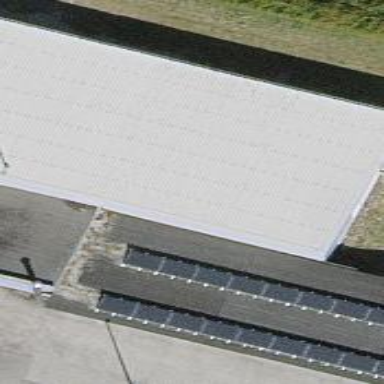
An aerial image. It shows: Industrial building.